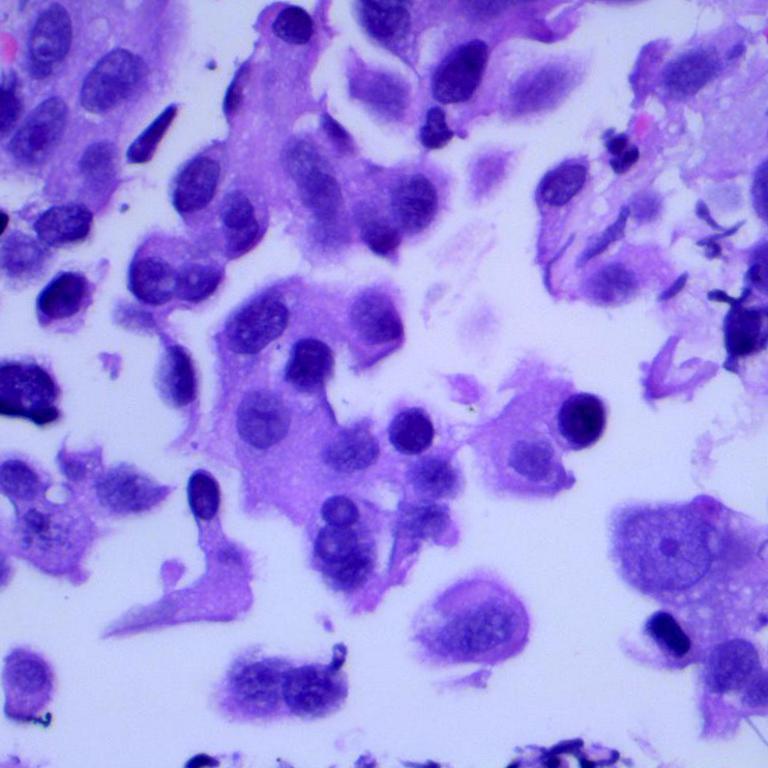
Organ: lung
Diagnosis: adenocarcinomas